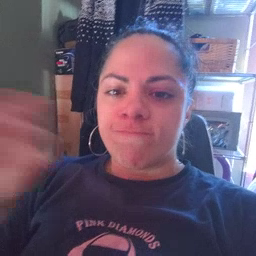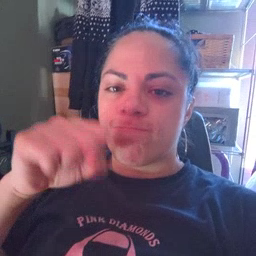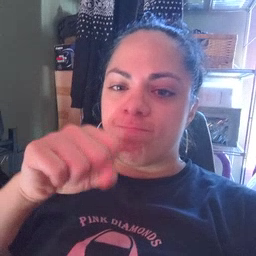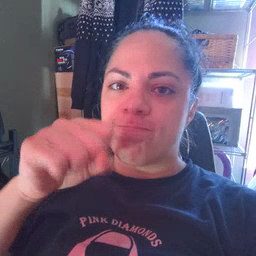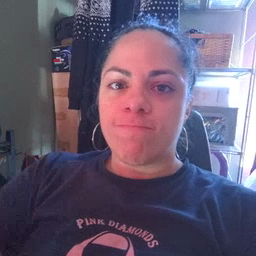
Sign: yes